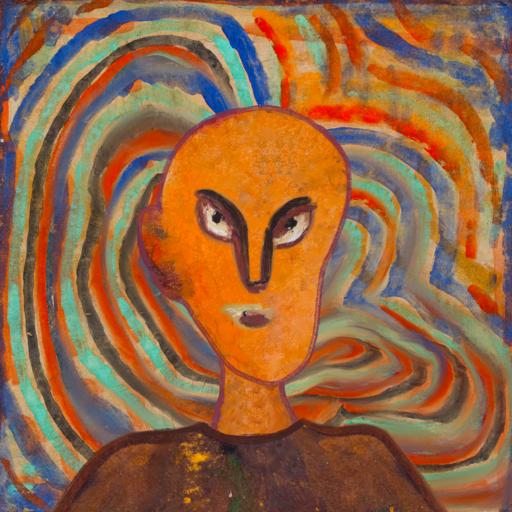
Background: Sisters, Head And Neck Front: Hypocrite, Face Front: After_Raid, Bust: Comrade, Hair Front: Blank, Head Accessory: Blank, Second Necklace: Blank, Necklace: Blank, Baby: Blank